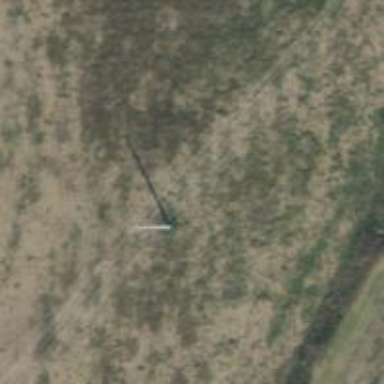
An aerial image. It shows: Power pole.